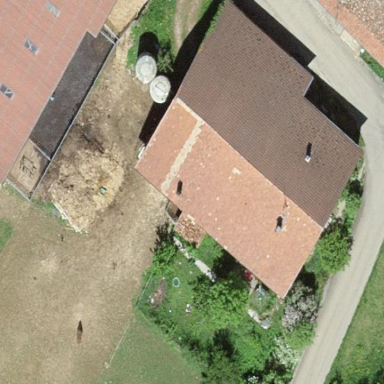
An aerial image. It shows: Simple and straightforward house.